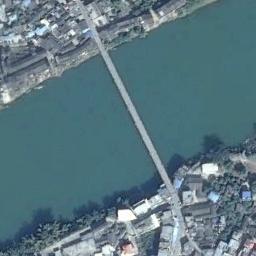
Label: bridge